Question: What platform is shown?
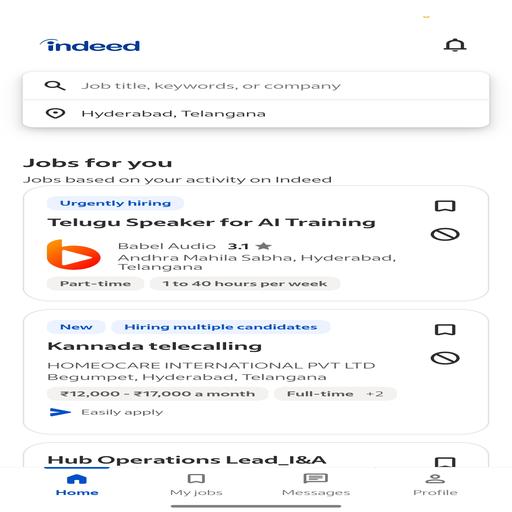
Answer: Indeed app